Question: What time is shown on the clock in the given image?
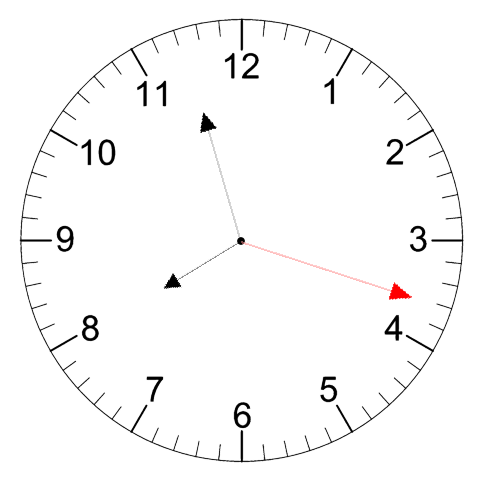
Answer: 07:57:18